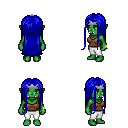
a pixel art fantasy rpg character, female body template, orc, green skin, brown pirate shirt, white pants, blue extra-long hairstyle, purple tiara, bracelets, four views (front, back, left, right), 2x2 character sprite sheet, small pixel art, hard edges, no anti-aliasing